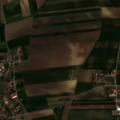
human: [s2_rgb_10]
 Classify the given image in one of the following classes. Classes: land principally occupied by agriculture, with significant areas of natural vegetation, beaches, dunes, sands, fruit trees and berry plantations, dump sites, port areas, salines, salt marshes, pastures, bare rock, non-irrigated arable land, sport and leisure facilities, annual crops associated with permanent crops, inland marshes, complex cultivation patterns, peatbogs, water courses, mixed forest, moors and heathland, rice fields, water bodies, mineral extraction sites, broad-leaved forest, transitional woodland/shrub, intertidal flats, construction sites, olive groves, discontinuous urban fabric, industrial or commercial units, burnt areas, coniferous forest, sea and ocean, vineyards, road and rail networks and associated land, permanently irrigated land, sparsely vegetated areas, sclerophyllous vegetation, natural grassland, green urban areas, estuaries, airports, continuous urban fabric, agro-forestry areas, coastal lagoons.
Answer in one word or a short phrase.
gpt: discontinuous urban fabric, non-irrigated arable land